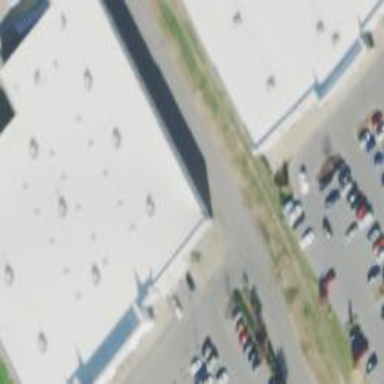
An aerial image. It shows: Building.